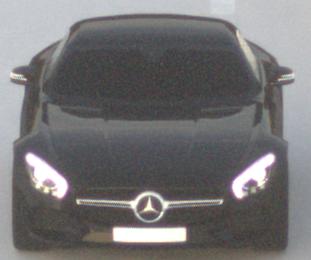
Make: Mercedes-Benz
Model: AMG GT Coupé
Detailed model: AMG GT (190) Coupé
Model produced from: 2014/10
Model produced until: 2017/01
Doors: 2
Color: black
Road condition: dry road
Daytime: sunrise or sunset
Contrast: low contrast